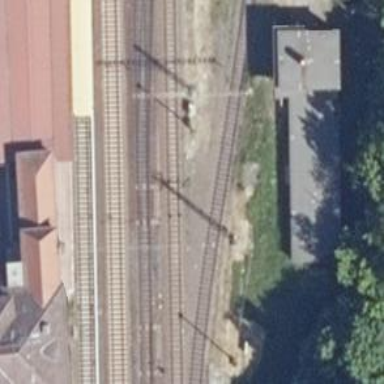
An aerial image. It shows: Railway switch with the turnout on the right side.